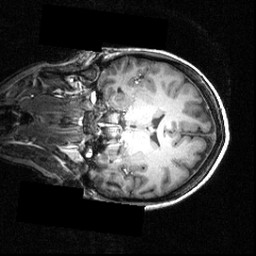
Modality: T1w
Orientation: coronal
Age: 21
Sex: female
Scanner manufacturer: siemens
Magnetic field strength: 3.951 T
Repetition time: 1.5 s
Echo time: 0.00335 s